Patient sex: F
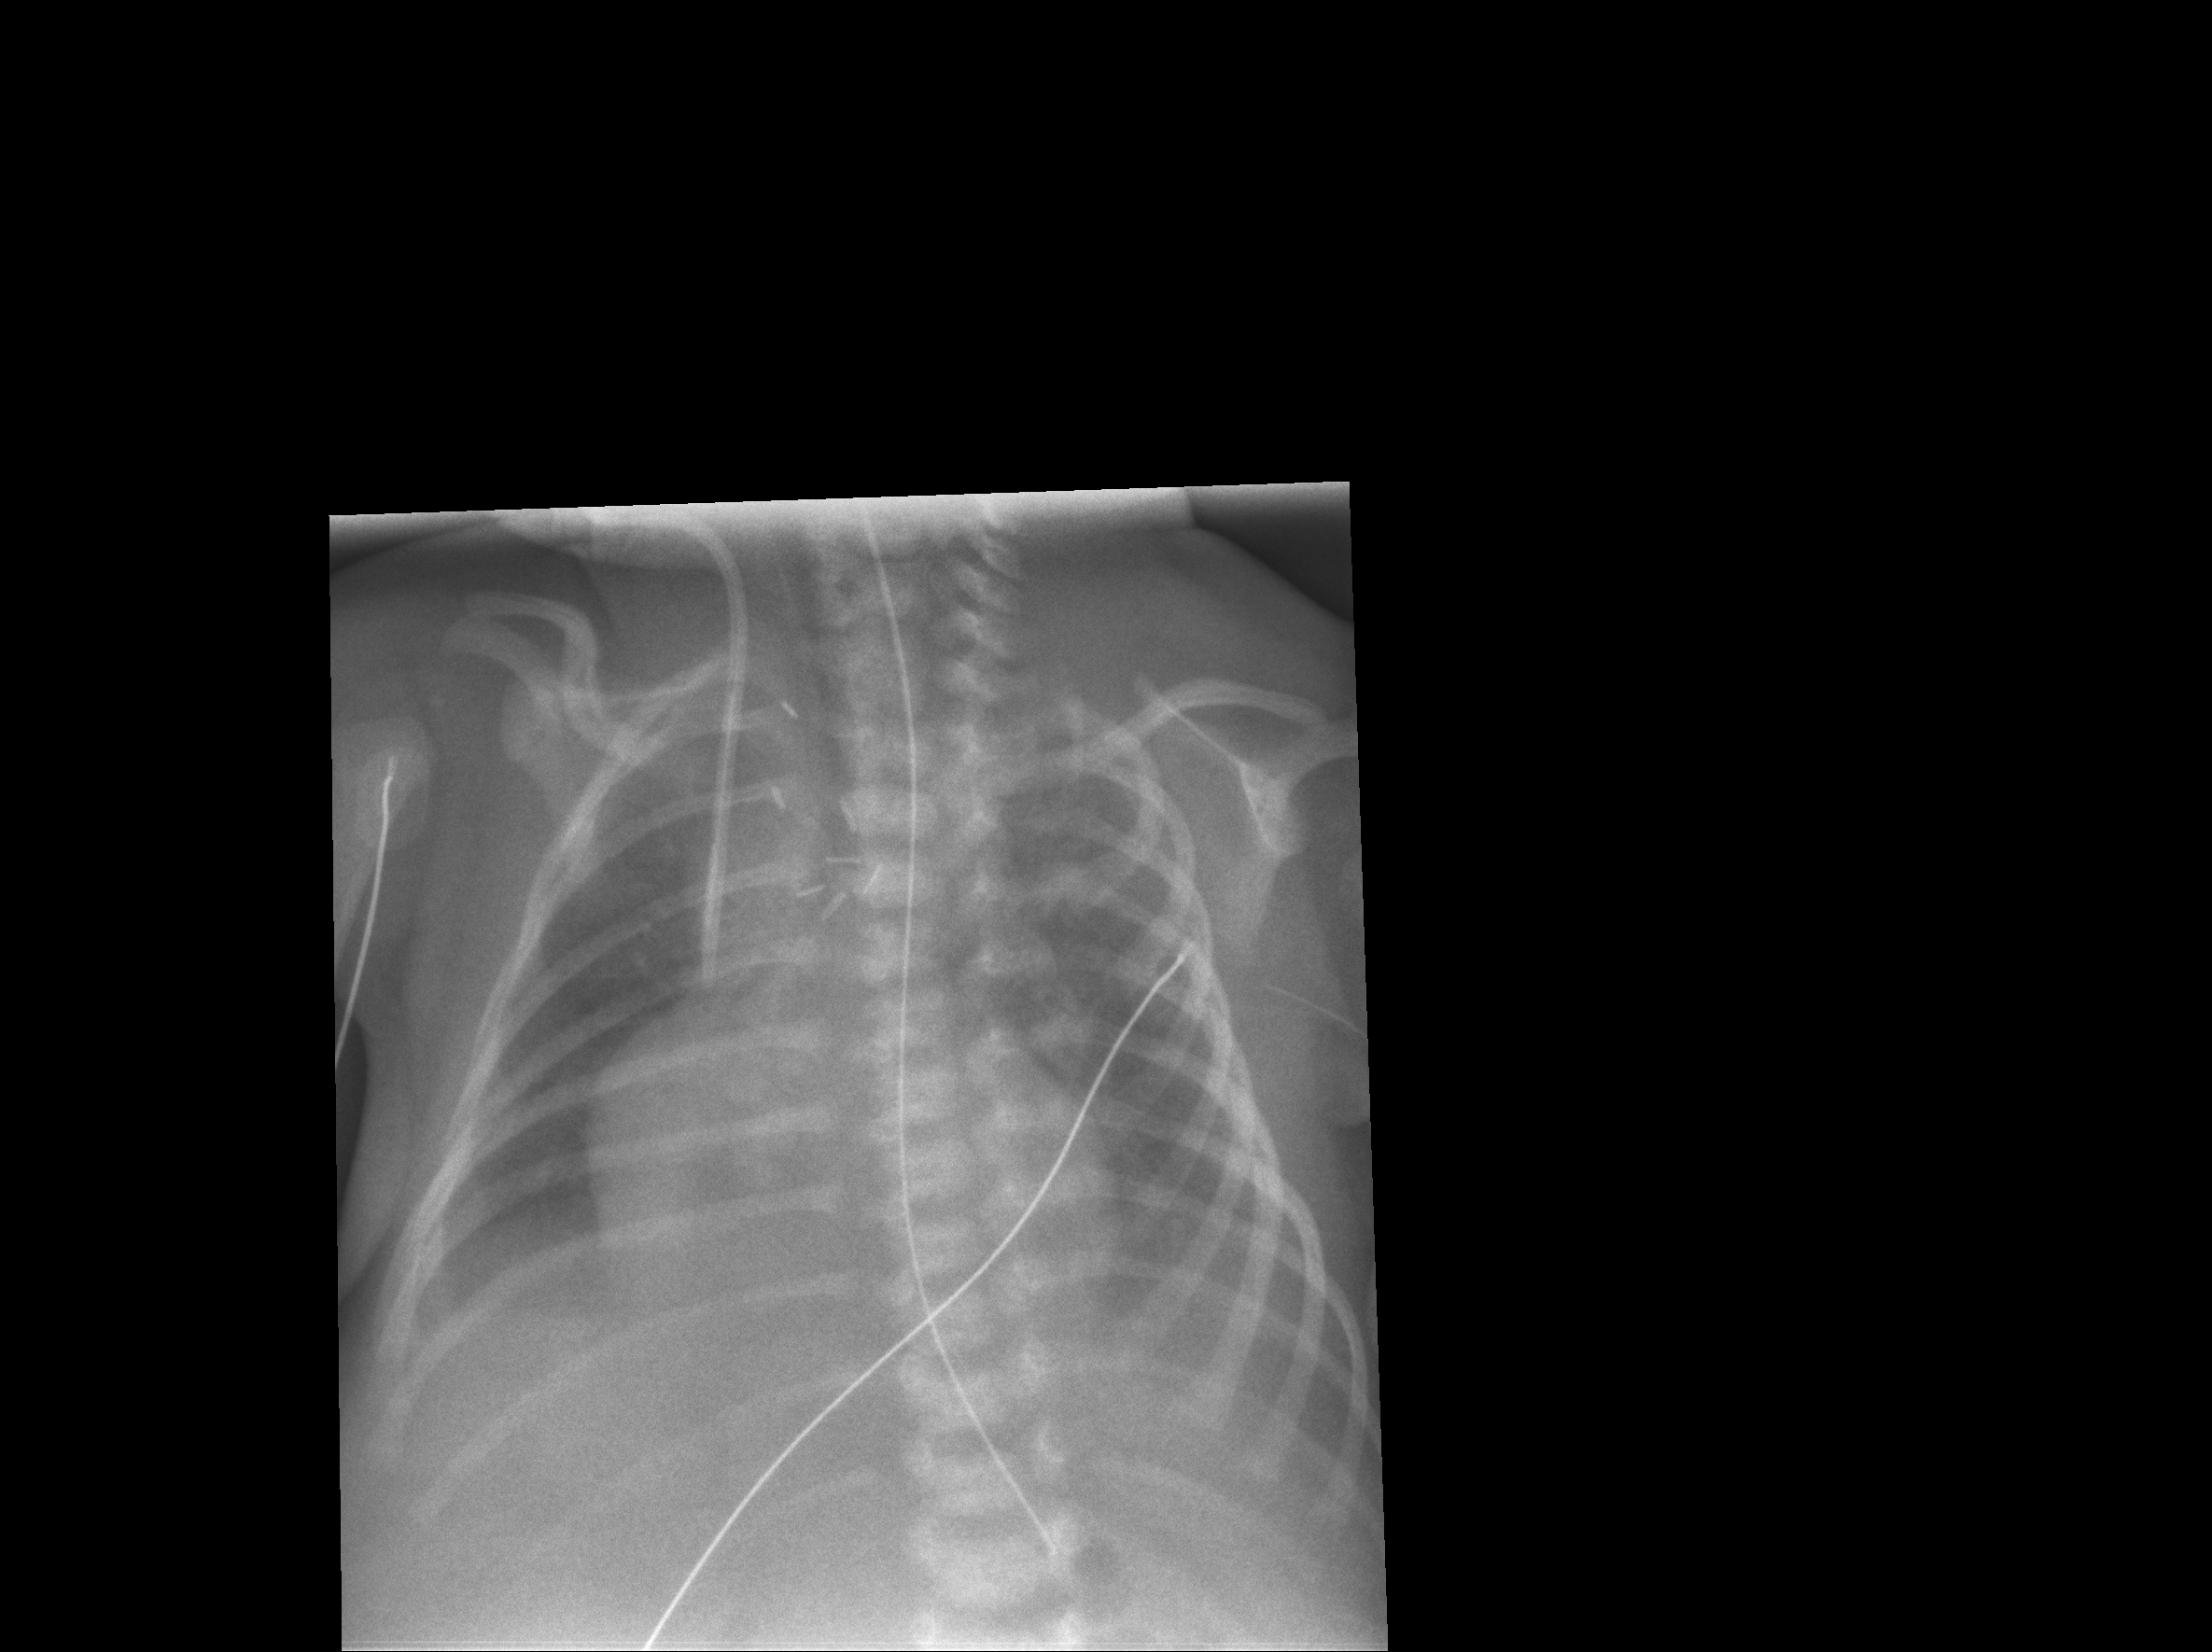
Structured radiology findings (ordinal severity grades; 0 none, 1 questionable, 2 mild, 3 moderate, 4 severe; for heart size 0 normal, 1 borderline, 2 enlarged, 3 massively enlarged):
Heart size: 2
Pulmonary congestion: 0
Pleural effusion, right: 2
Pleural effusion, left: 2
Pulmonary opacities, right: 0
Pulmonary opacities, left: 0
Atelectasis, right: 2
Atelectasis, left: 2